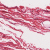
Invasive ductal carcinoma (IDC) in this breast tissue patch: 0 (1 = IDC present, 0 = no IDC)